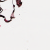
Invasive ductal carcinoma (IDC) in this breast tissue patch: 0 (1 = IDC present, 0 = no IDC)